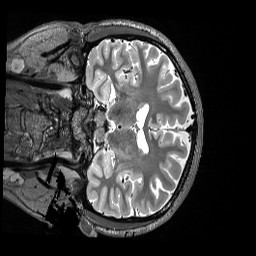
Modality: T2w
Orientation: coronal
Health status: healthy
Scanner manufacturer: siemens
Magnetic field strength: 3 T
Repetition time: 3.2 s
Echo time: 0.563 s